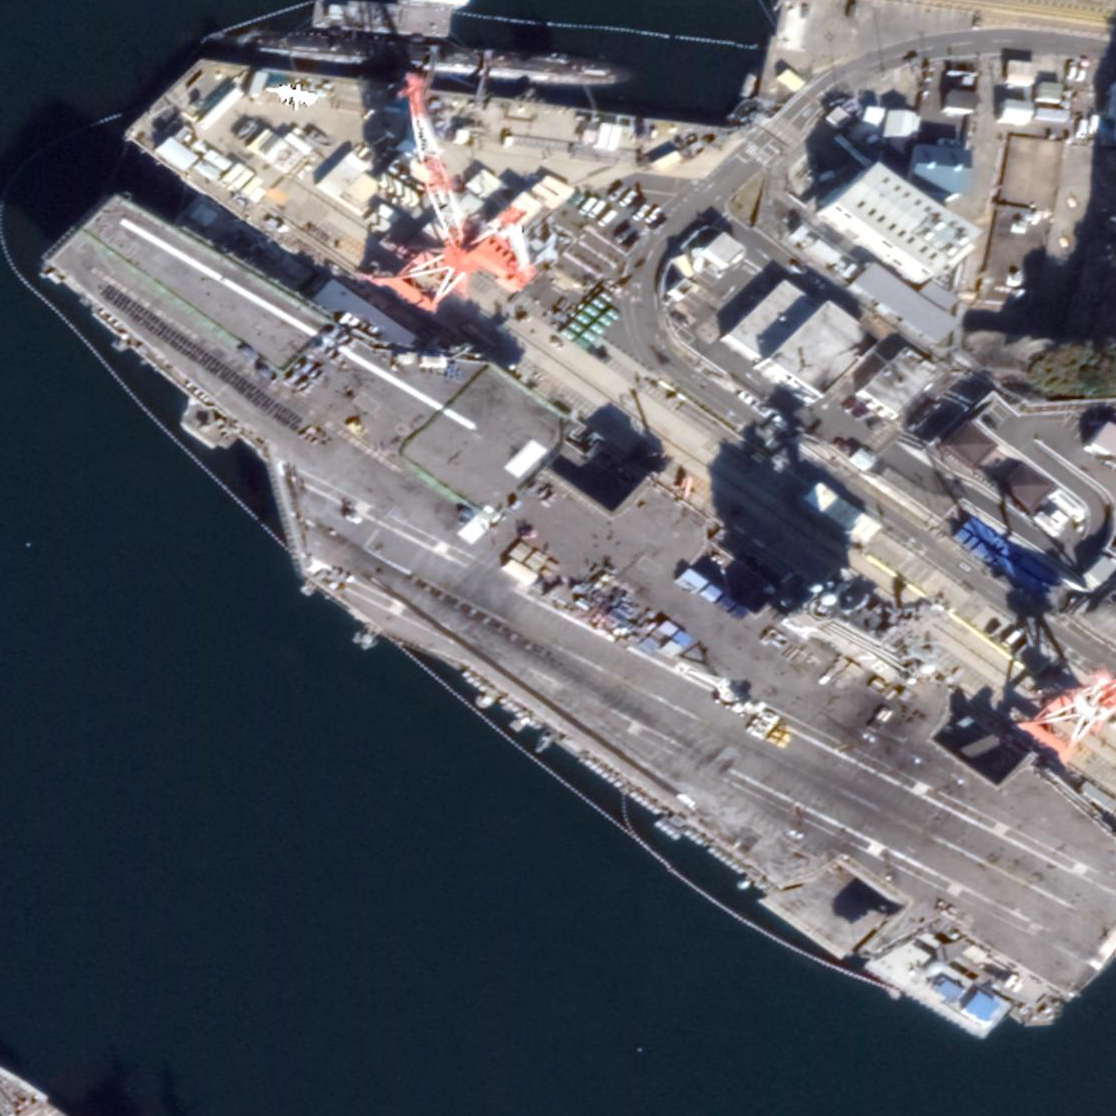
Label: Nimitz-class_aircraft_carrier